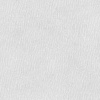
Atmospheric dust classification: dusty